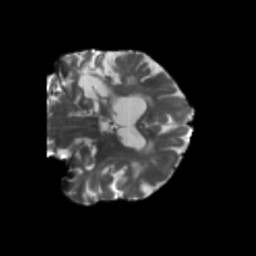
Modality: T2w
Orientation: coronal
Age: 66
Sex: female
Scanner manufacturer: siemens
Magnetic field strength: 3 T
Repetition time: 5.25 s
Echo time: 0.08 s